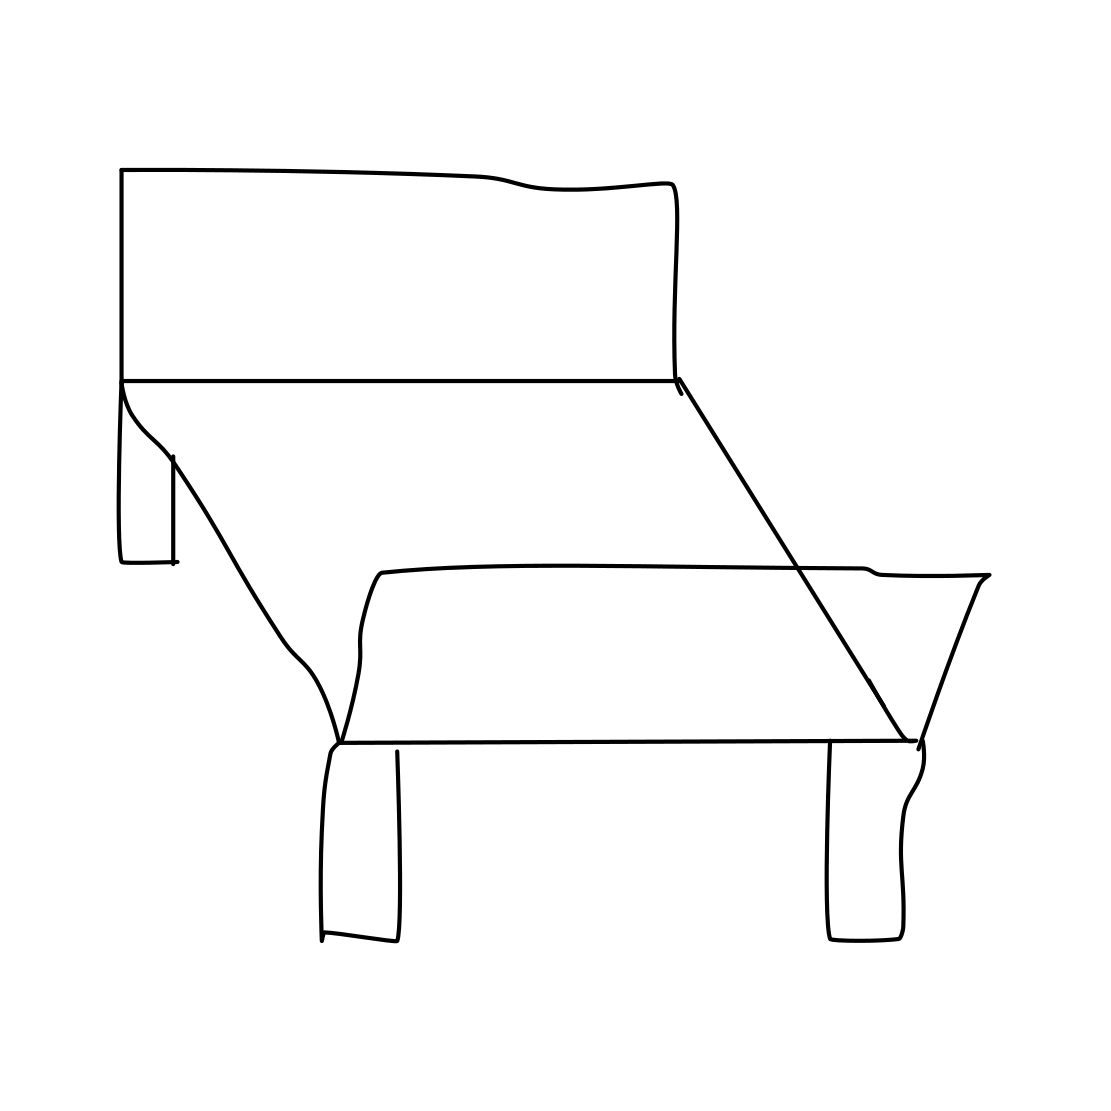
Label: bed